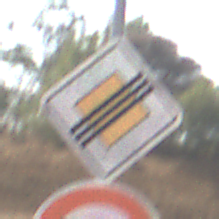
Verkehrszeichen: EndeVorfahrtsstrasse
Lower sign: Geschwindigkeit90
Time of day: MorningAfternoon
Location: Outdoor (Nature)
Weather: PartlyCloudy
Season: NotSpecified
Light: Natural